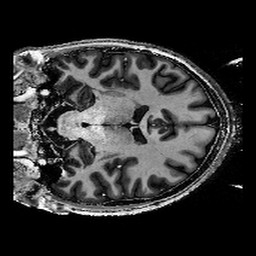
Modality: T1w
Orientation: coronal
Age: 28
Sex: female
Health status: healthy
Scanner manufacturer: siemens
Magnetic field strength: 9.4 T
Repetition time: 6 s
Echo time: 0.003 s